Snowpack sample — Buffalo Mountain, Silverthorne, Colorado, USA (1/25/25, 10:11 AM MST)
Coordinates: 39.6222, -106.1139
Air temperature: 22 °F
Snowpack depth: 110 cm
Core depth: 40 cm
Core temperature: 46.4 °F
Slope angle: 12°, slope face: 102°
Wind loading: high
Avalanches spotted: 0
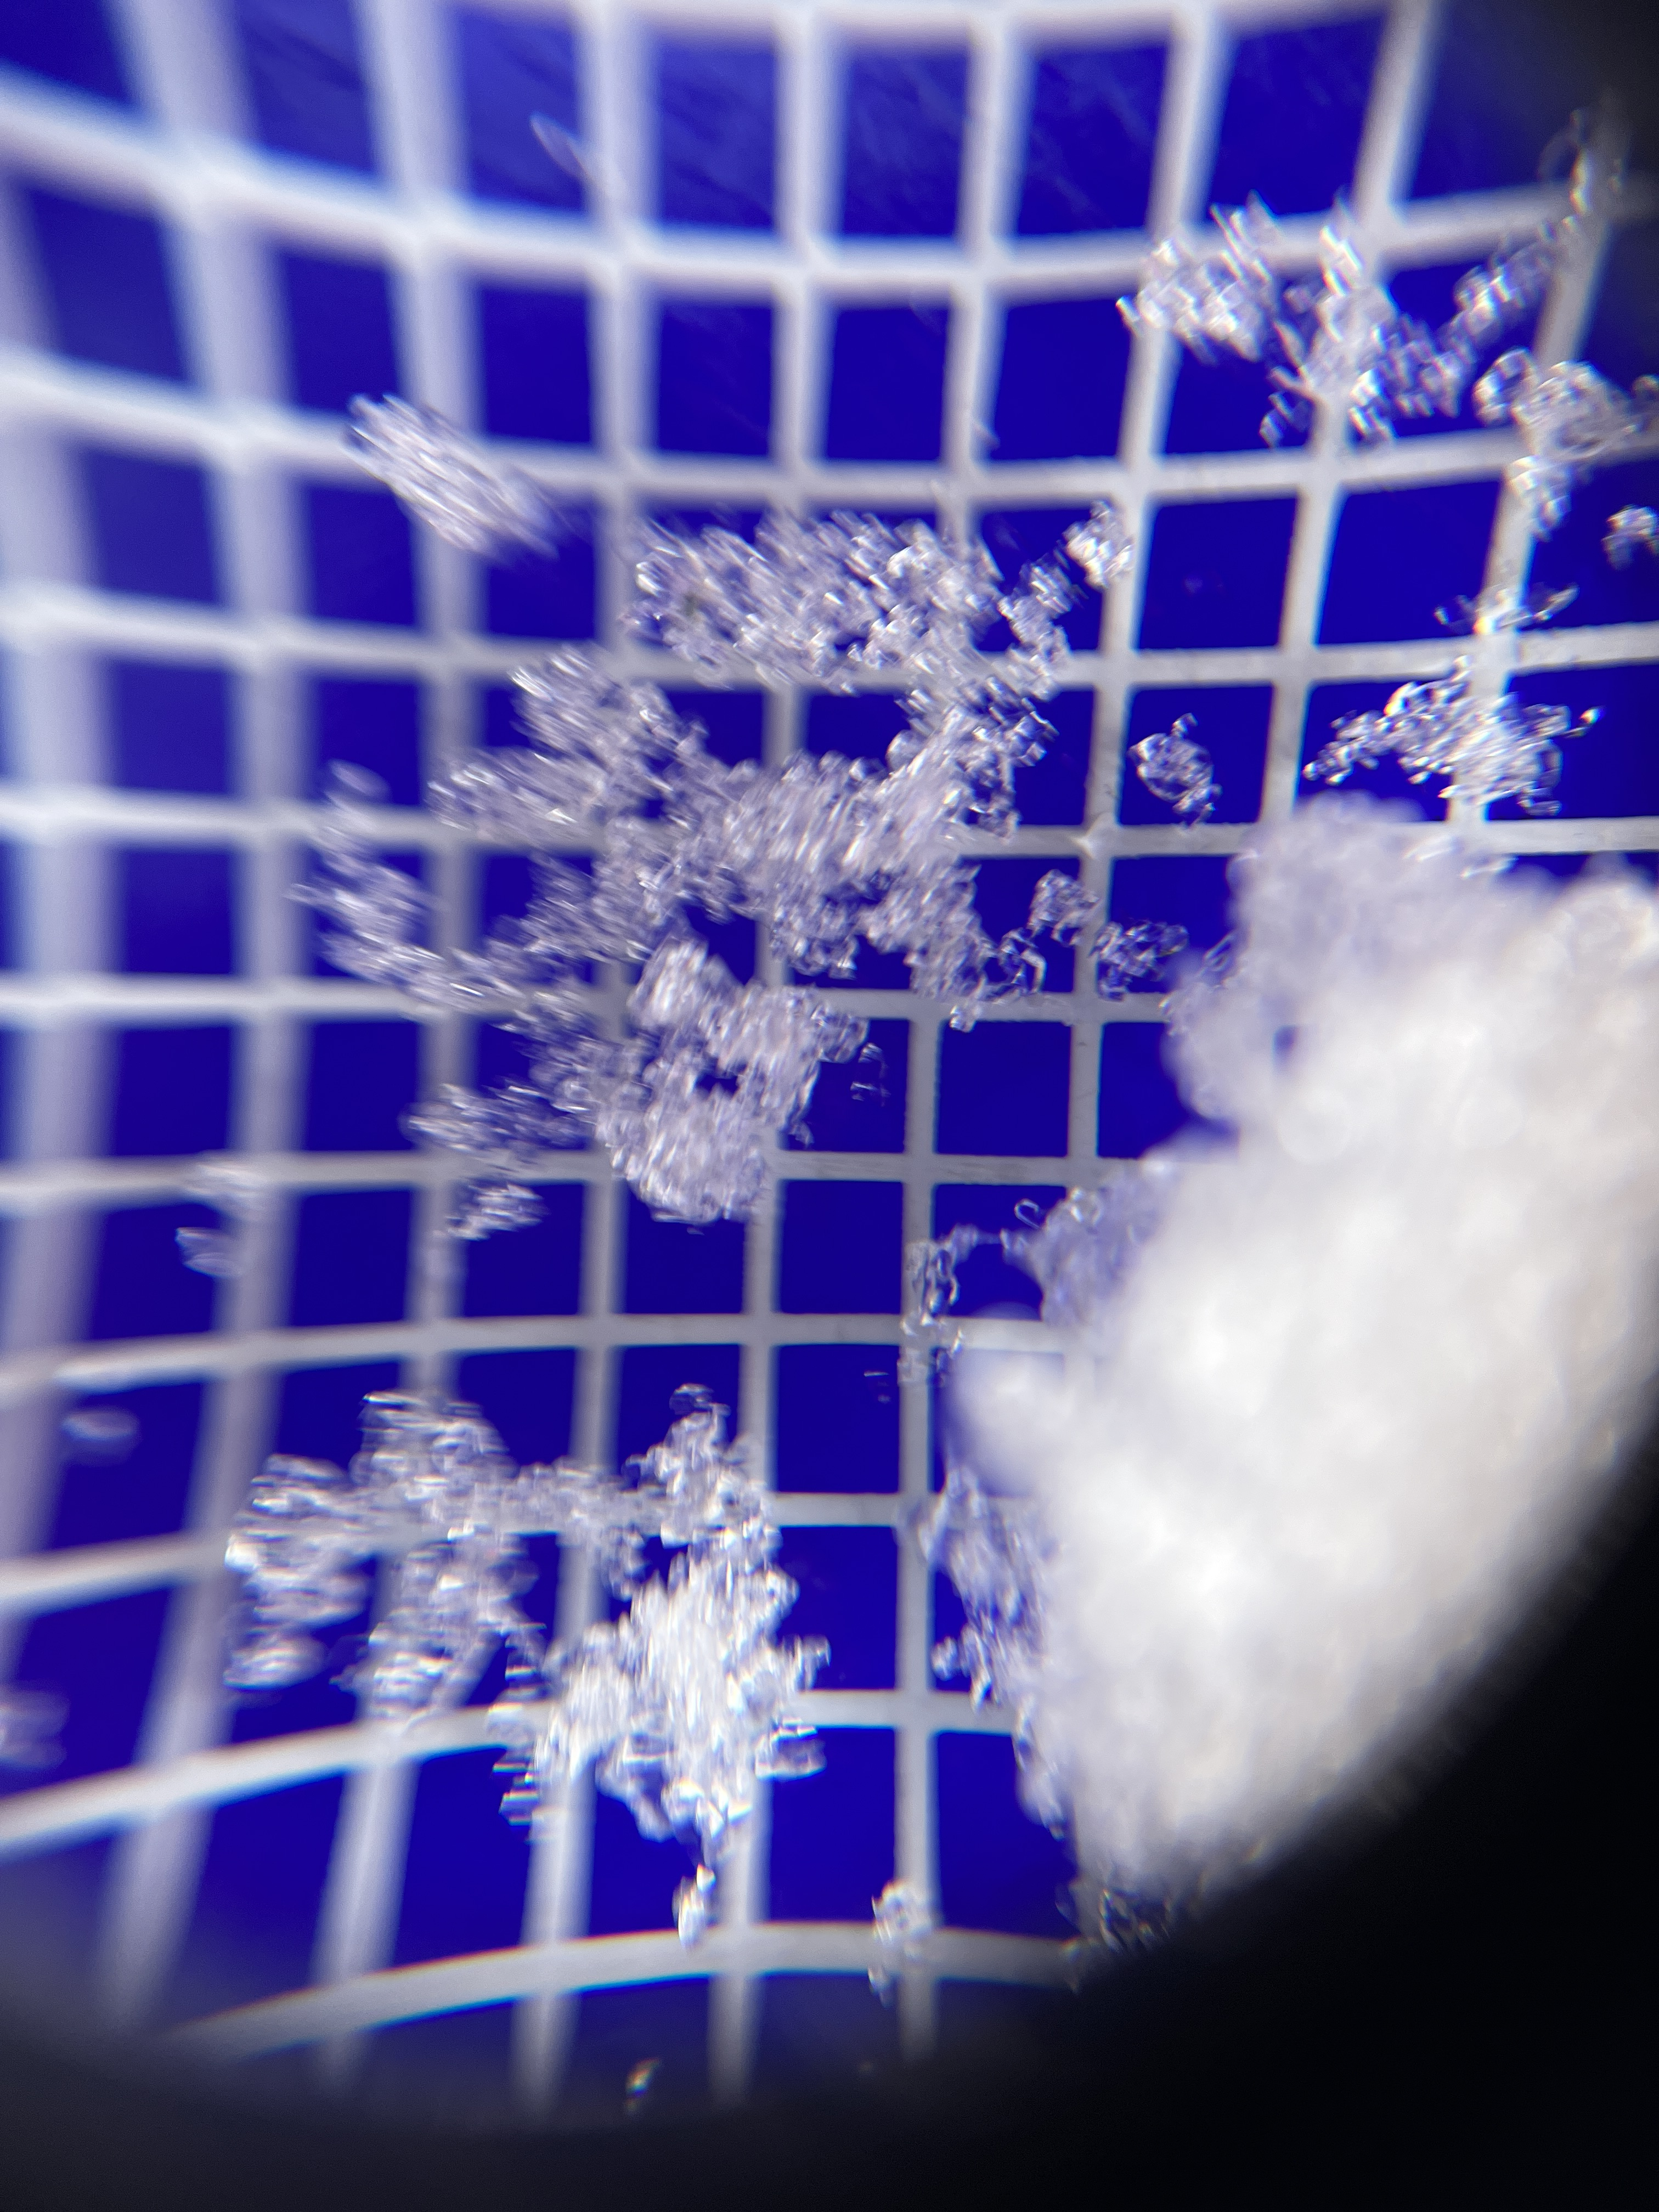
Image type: magnified_profile
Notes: No avalanches nearby, collected on the outskirts of a fire break 15 meters from the treeline, on way to Buffalo and Red Mountain